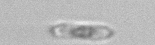
Label: Cerataulina_pelagica